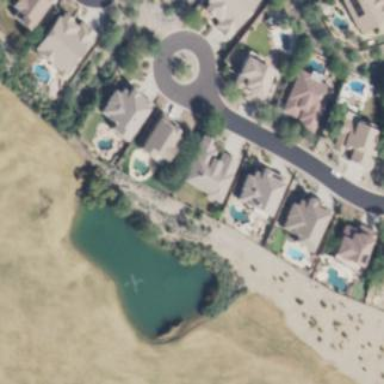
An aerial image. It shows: Water hazard on golf course.